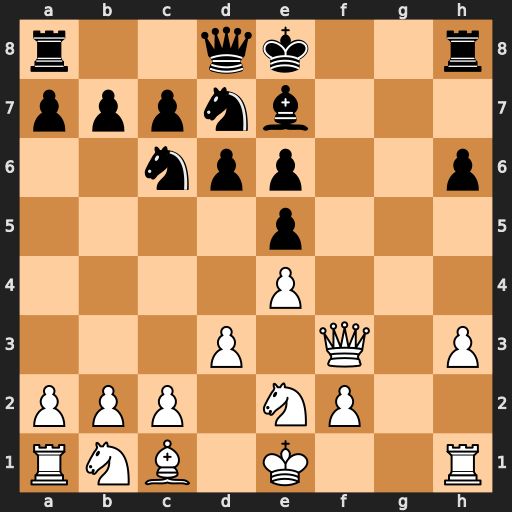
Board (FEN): r2qk2r/pppnb3/2npp2p/4p3/4P3/3P1Q1P/PPP1NP2/RNB1K2R
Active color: w
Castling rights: KQkq
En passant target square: -
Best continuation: Qh5+ Kf8 Bxh6+ Rxh6 Qxh6+